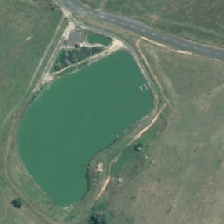
Land cover: lake_pond